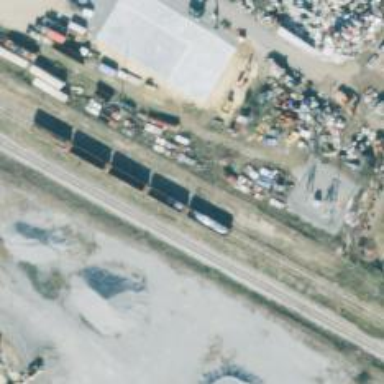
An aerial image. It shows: Railway spur junction.